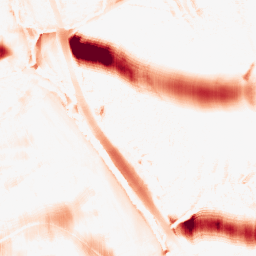
Category: morphological
Decomposition family: morphological_ellipse
Decomposition parameters: operation: opening
width: 50
height: 20
Upsampling method: lanczos
Upsampling parameters: scale: 4
Upsampling scale: 4